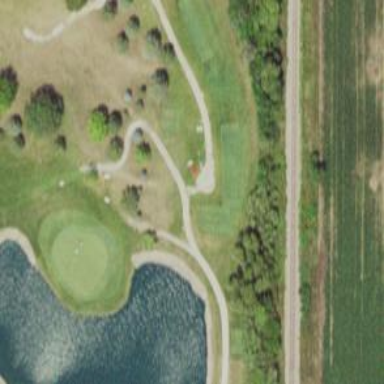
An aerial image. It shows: Path used for both walking and golf.